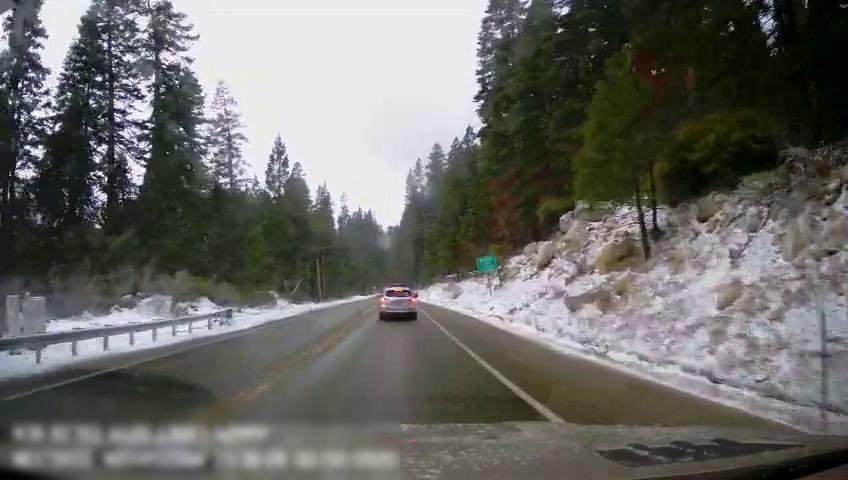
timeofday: Day
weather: Snowy
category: Drivable Space
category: Vehicles | SUV
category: Lanes | Current Lane
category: Lanes | Opposite Lane
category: Lanes | Opposite Lane
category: Lanes | Current Lane
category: Traffic | Signs